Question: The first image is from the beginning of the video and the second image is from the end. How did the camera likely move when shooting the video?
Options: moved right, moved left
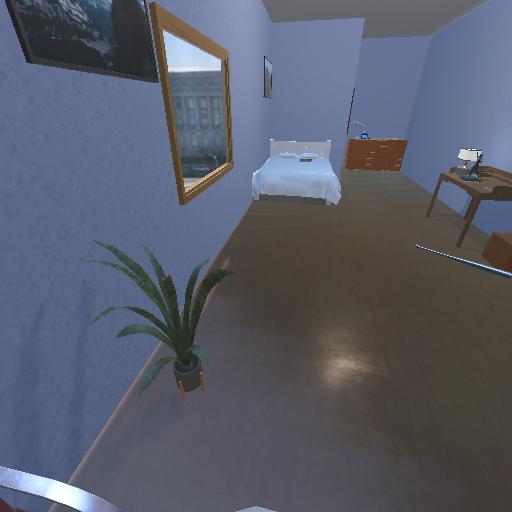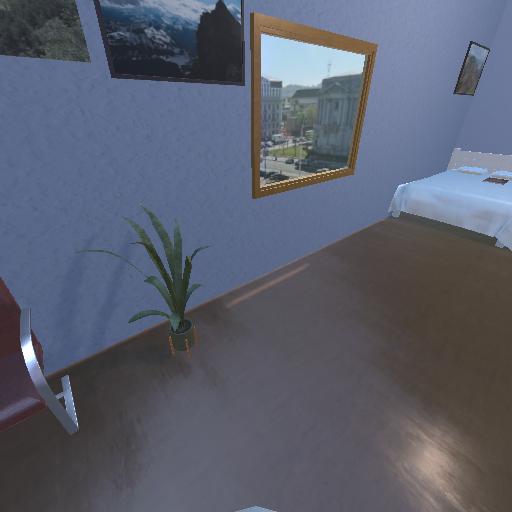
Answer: moved right